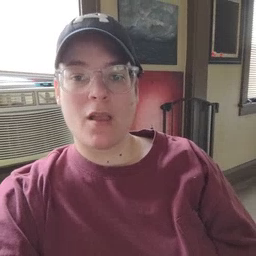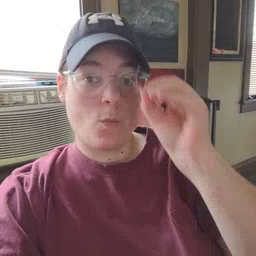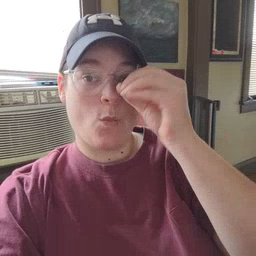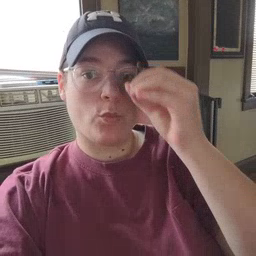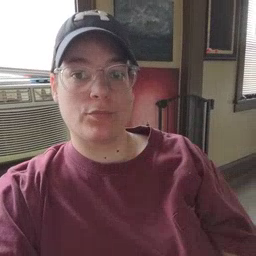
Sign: owl